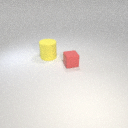
large yellow rubber cylinder behind small red rubber cube